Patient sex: F
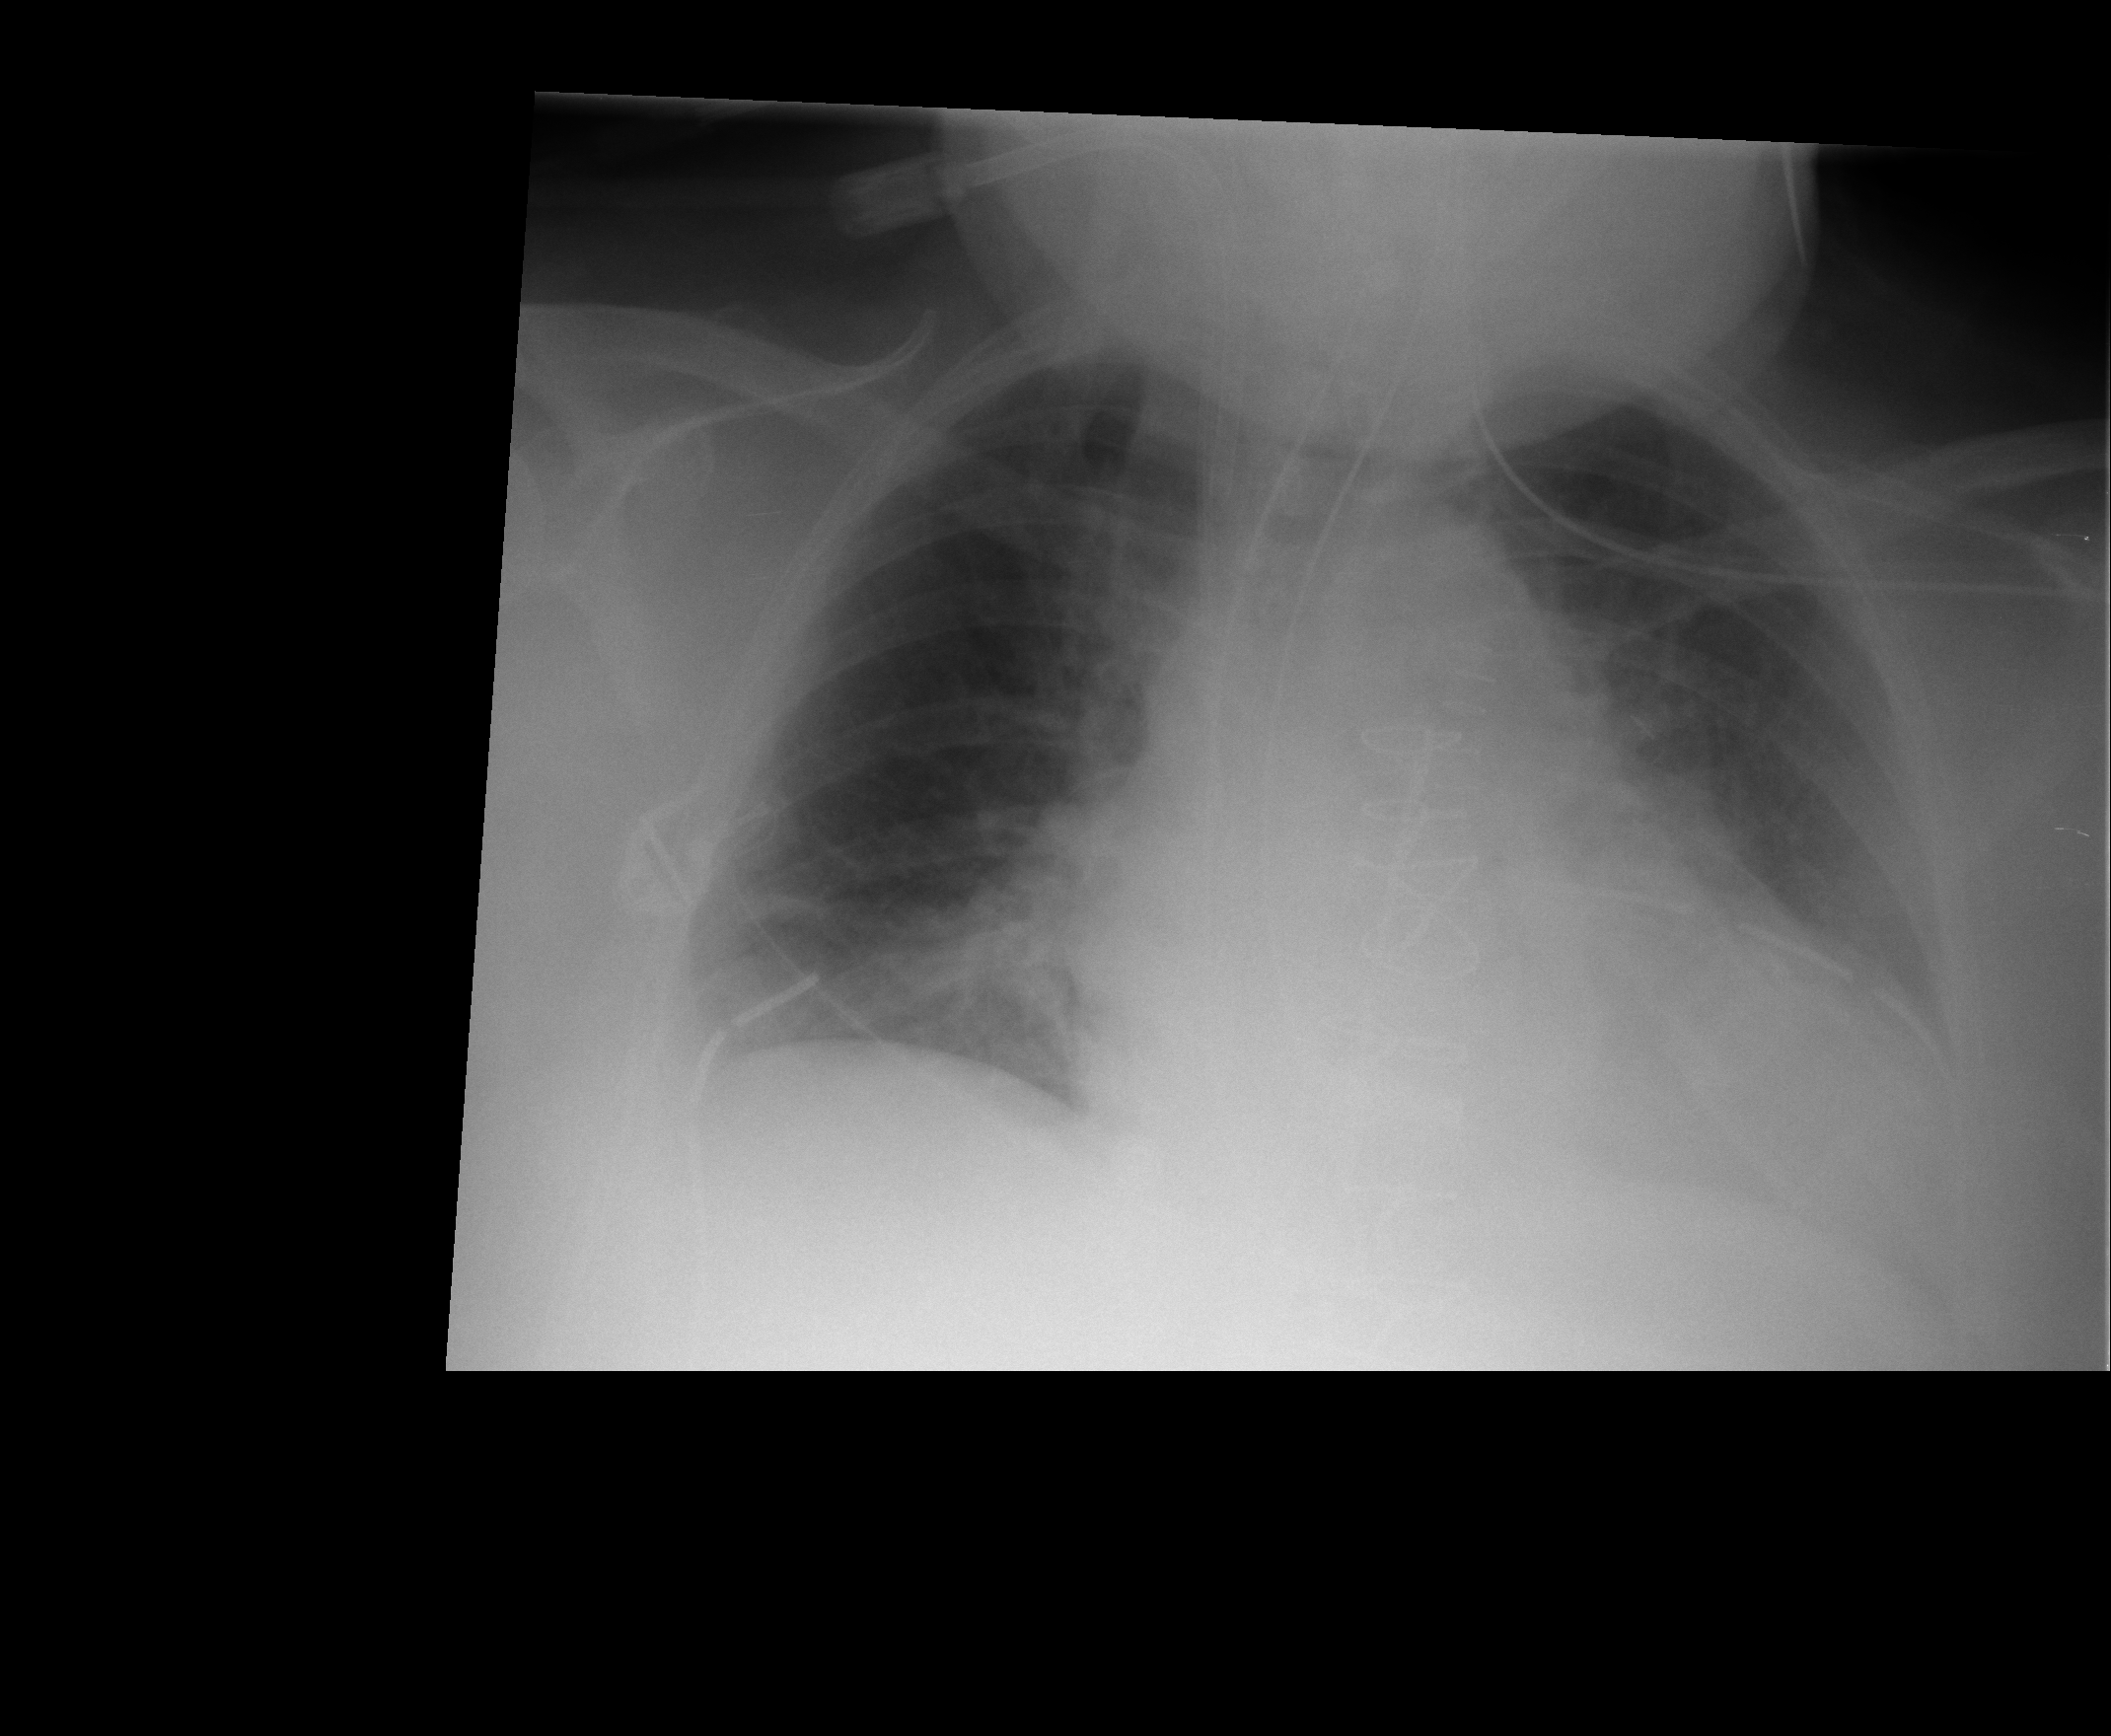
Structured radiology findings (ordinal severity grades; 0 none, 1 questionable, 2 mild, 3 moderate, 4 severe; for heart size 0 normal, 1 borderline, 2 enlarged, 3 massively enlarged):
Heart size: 2
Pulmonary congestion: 2
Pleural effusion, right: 0
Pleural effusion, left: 1
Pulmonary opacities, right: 0
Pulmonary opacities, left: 0
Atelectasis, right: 2
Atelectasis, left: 2